The plot shows how the frequency content of a bearing vibration signal evolves over time (STFT spectrogram). Classify the bearing condition as one of: normal, inner_race, outer_race, ball.
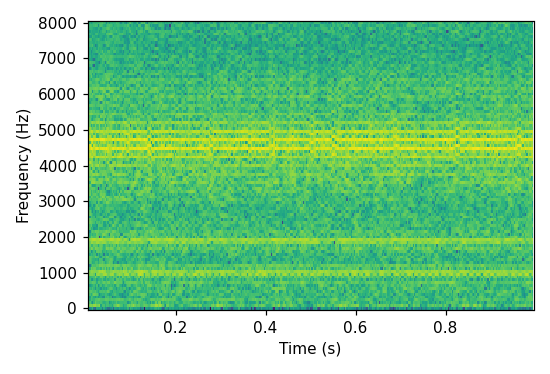
Answer: outer_race